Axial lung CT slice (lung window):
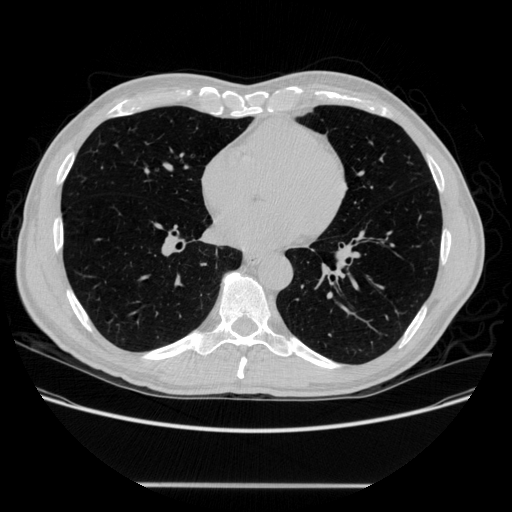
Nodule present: no